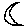
Label: moon